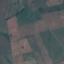
Label: Pasture